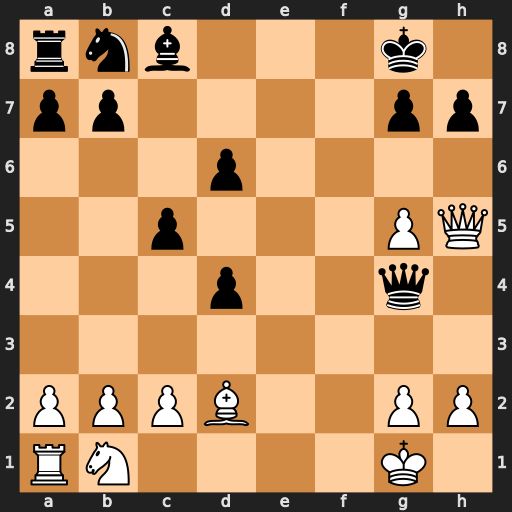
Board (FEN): rnb3k1/pp4pp/3p4/2p3PQ/3p2q1/8/PPPB2PP/RN4K1
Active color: w
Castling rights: -
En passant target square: -
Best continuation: Qe8#